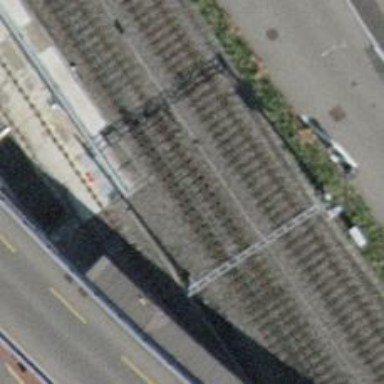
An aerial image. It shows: Single railway track with electrified contact line.